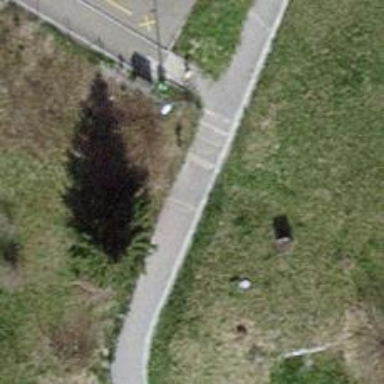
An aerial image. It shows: Steps on fine gravel road.